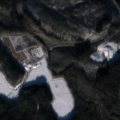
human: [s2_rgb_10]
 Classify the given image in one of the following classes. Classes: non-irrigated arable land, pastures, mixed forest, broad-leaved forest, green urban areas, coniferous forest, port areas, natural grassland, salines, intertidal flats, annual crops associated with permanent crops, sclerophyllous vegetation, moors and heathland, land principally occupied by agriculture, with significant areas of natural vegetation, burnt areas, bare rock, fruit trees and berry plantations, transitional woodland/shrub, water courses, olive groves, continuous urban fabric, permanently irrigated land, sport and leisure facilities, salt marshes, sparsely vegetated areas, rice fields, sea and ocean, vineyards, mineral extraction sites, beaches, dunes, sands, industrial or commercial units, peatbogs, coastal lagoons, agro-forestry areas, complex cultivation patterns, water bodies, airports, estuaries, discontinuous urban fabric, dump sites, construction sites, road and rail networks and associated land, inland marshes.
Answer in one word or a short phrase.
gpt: coniferous forest, mixed forest, transitional woodland/shrub, peatbogs